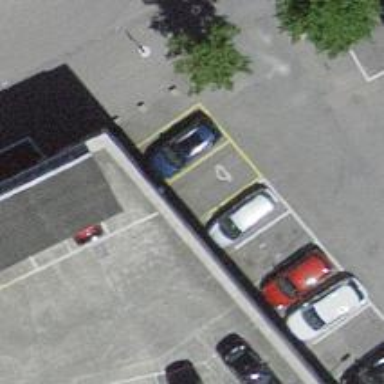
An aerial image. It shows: Charging station.